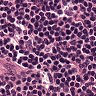
Metastatic tissue present: no